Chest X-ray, PA view. Patient: 37 years old, sex M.
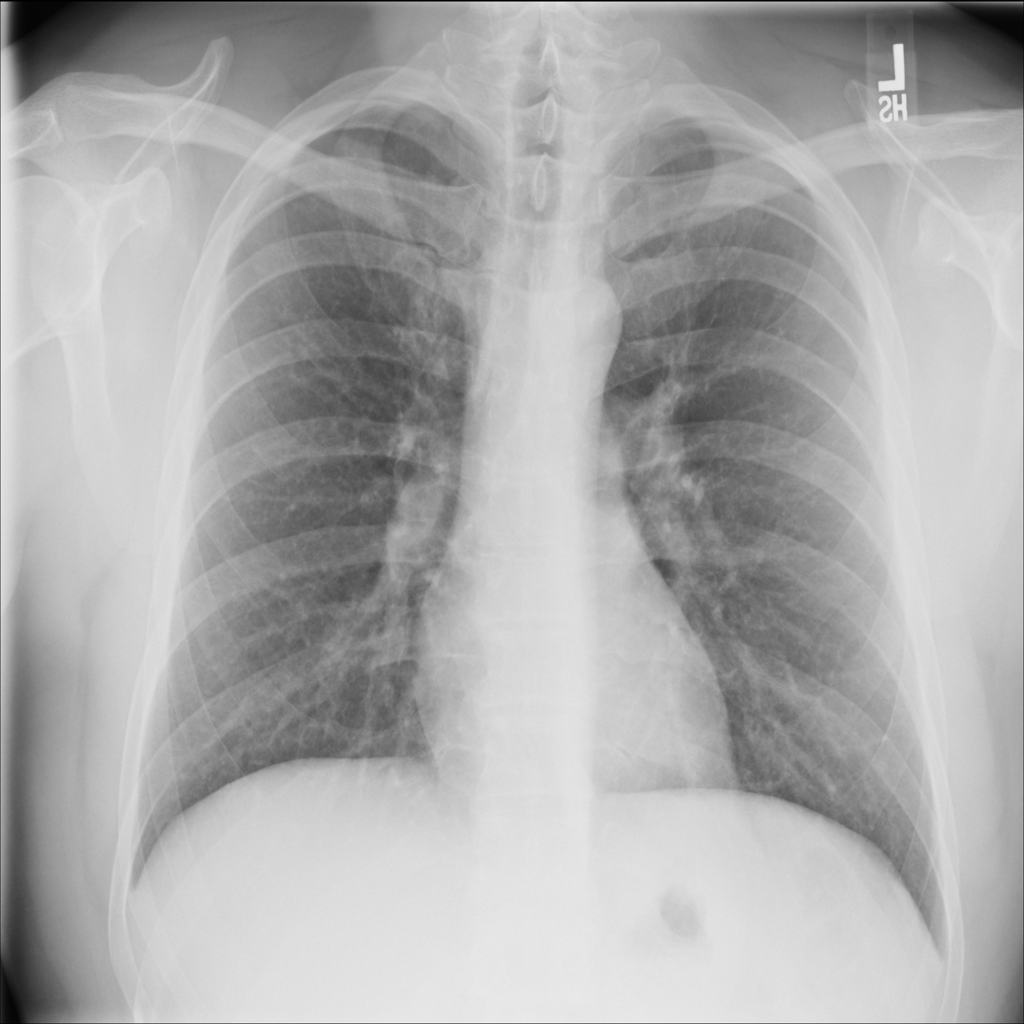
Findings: No Finding